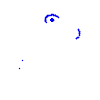
Particle: kaon